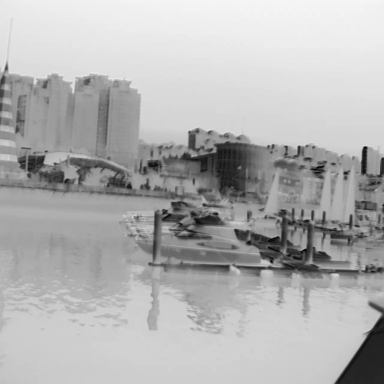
There are four sailboats in the infrared image.